This time-frequency spectrogram was computed from a rotor test-rig vibration snapshot; brighter regions carry more energy. Determine the machine's mechanical condition. Answer with exactly one of: normal, misalignment, unbalance, looseness.
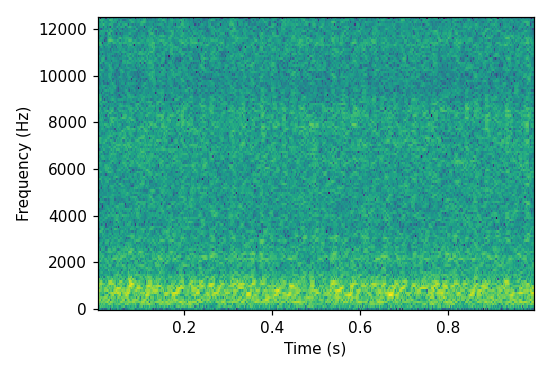
Answer: normal